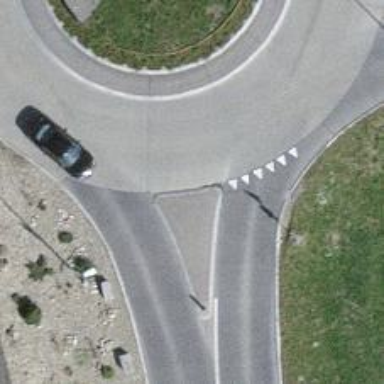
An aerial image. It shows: Road with "give way" sign.